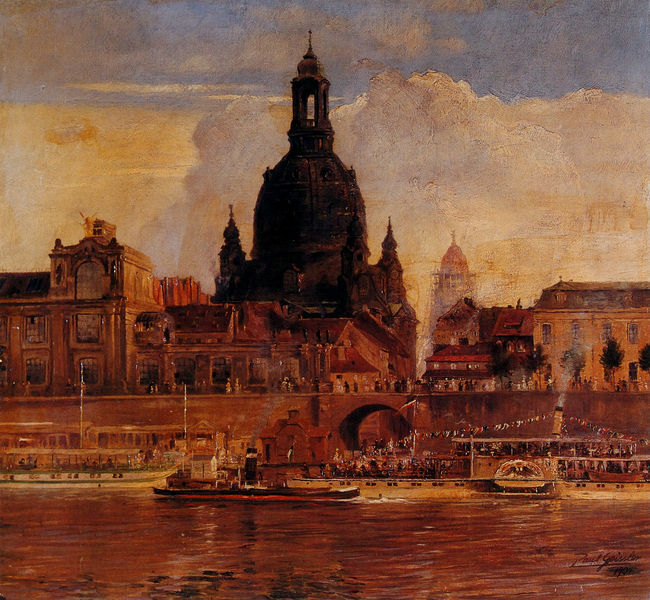
Titel: Brühlsche Terrasse mit Frauenkirche zu Dresden
Künstler: Paul Geißler
Institution: Privatbesitz
Schlagwörter: blau, himmel, wasser, weiß, wolken, fluss, stadt, ufer, braun, laterne, gebäude, rot, spiegelung, brücke, kirche, schiffe, wellen, bogen, fassaden, venedig, mauer, schiffahrt, kai, kuppel, dampfer, kirchen, berlin, kuppeln, dom, fähnchen, dresden, elbe, markusplatz